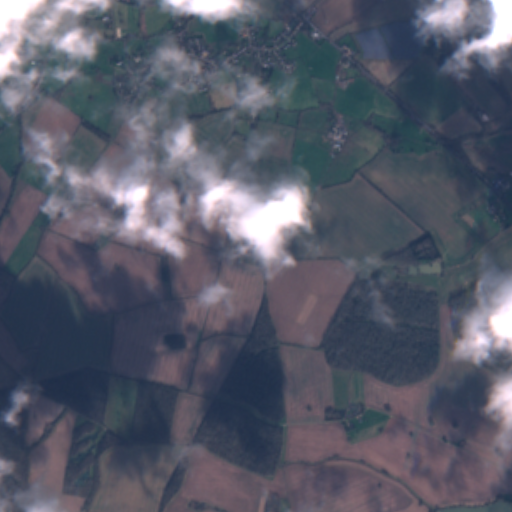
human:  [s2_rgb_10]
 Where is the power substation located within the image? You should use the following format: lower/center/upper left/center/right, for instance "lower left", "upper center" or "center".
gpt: The power substation is located in the upper center of the image.
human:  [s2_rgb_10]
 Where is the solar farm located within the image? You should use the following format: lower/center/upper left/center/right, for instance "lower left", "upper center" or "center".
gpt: The solar farm is located in the upper right of the image.
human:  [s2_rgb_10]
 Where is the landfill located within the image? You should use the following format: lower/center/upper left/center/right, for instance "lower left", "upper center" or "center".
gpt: There is no landfill in the image.